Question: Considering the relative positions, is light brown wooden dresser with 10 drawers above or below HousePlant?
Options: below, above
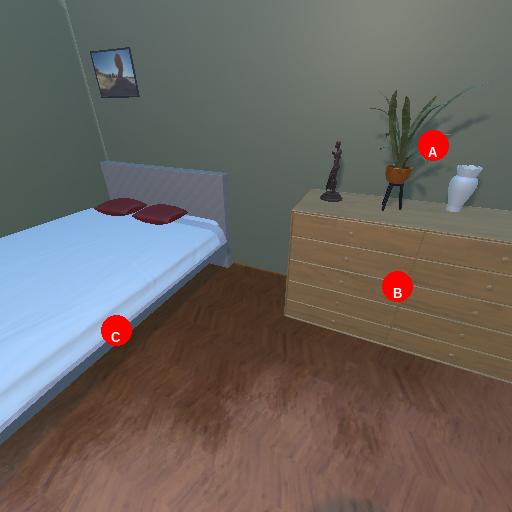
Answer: below